Question: i've 4 tables. , , , and .
- - -

: <URL>
:
'''
SELECT
Sum(land.wide) AS land_wide,
Sum(house.price) AS house_price,
Sum(goods.amount) AS goods_amount,
Sum(goods.price) AS goods_price,
region.region_name
FROM
land
LEFT JOIN house ON house.land_id = land.id
LEFT JOIN goods ON goods.house_id = house.id
LEFT JOIN region ON land.region_id = region.id
GROUP BY
region.region_name
ORDER BY
region.id ASC
'''
but not works as expected.
:
'''
+-----------+-------------+-------------+--------------+---------+
| land_wide | house_price | goods_price | goods_amount | region |
+-----------+-------------+-------------+--------------+---------+
| 510 | 57910 | 1900 | 56 | Tokyo |
| | | | | Osaka |
| | | | | Nagoya |
| | | | | Sapporo |
+-----------+-------------+-------------+--------------+---------+
'''
Would someone kindly offer me a solution which would help? I am pretty sure it could be done in SQL?
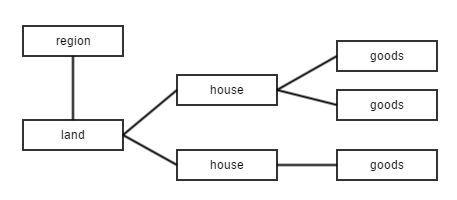
Answer: '''
SELECT
land_wides.land_wide,
house_prices.house_price,
goods_amounts_prices.goods_price,
goods_amounts_prices.goods_amount,
region.region_name
FROM region
LEFT JOIN (SELECT
Sum(land.wide) AS land_wide,
region.id AS region_id
FROM region
LEFT JOIN land ON land.region_id = region.id
GROUP BY region.id) land_wides ON region.id = land_wides.region_id
LEFT JOIN (SELECT
Sum(house.price) AS house_price,
region.id AS region_id
FROM region
LEFT JOIN land ON land.region_id = region.id
LEFT JOIN house ON house.land_id = land.id
GROUP BY region.id) house_prices ON region.id = house_prices.region_id
LEFT JOIN (SELECT
Sum(goods.amount) AS goods_amount,
Sum(goods.price) AS goods_price,
region.id AS region_id
FROM region
LEFT JOIN land ON land.region_id = region.id
LEFT JOIN house ON house.land_id = land.id
LEFT JOIN goods ON goods.house_id = house.id
GROUP BY region.id) goods_amounts_prices on goods_amounts_prices.region_id = region.id
ORDER BY region.id
'''